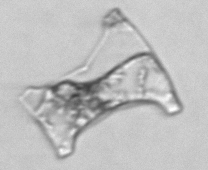
Label: Eucampia